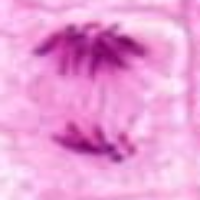
Label: anaphase